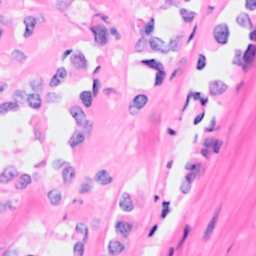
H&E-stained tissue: Breast